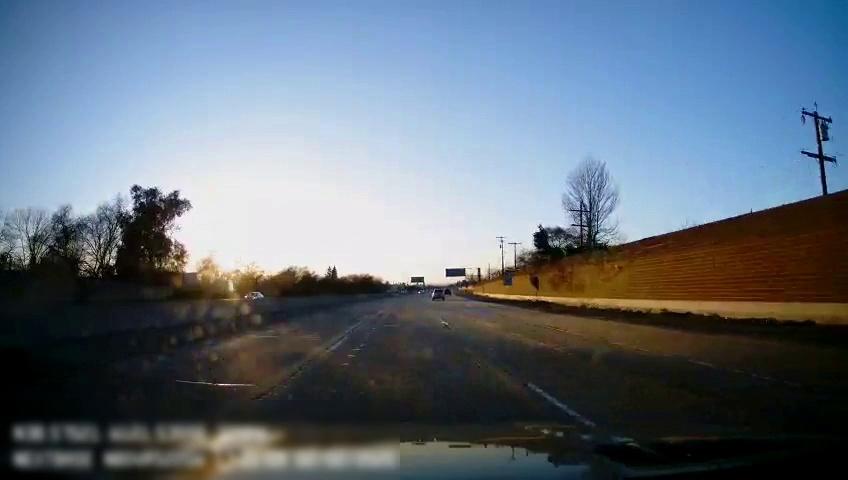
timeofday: Day
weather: Sunny
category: Drivable Space
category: Vehicles | SUV
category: Vehicles | Car
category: Lanes | Current Lane
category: Lanes | Current Lane
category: Lanes | Alternate Lane
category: Lanes | Alternate Lane
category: Traffic | Signs
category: Traffic | Signs